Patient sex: F
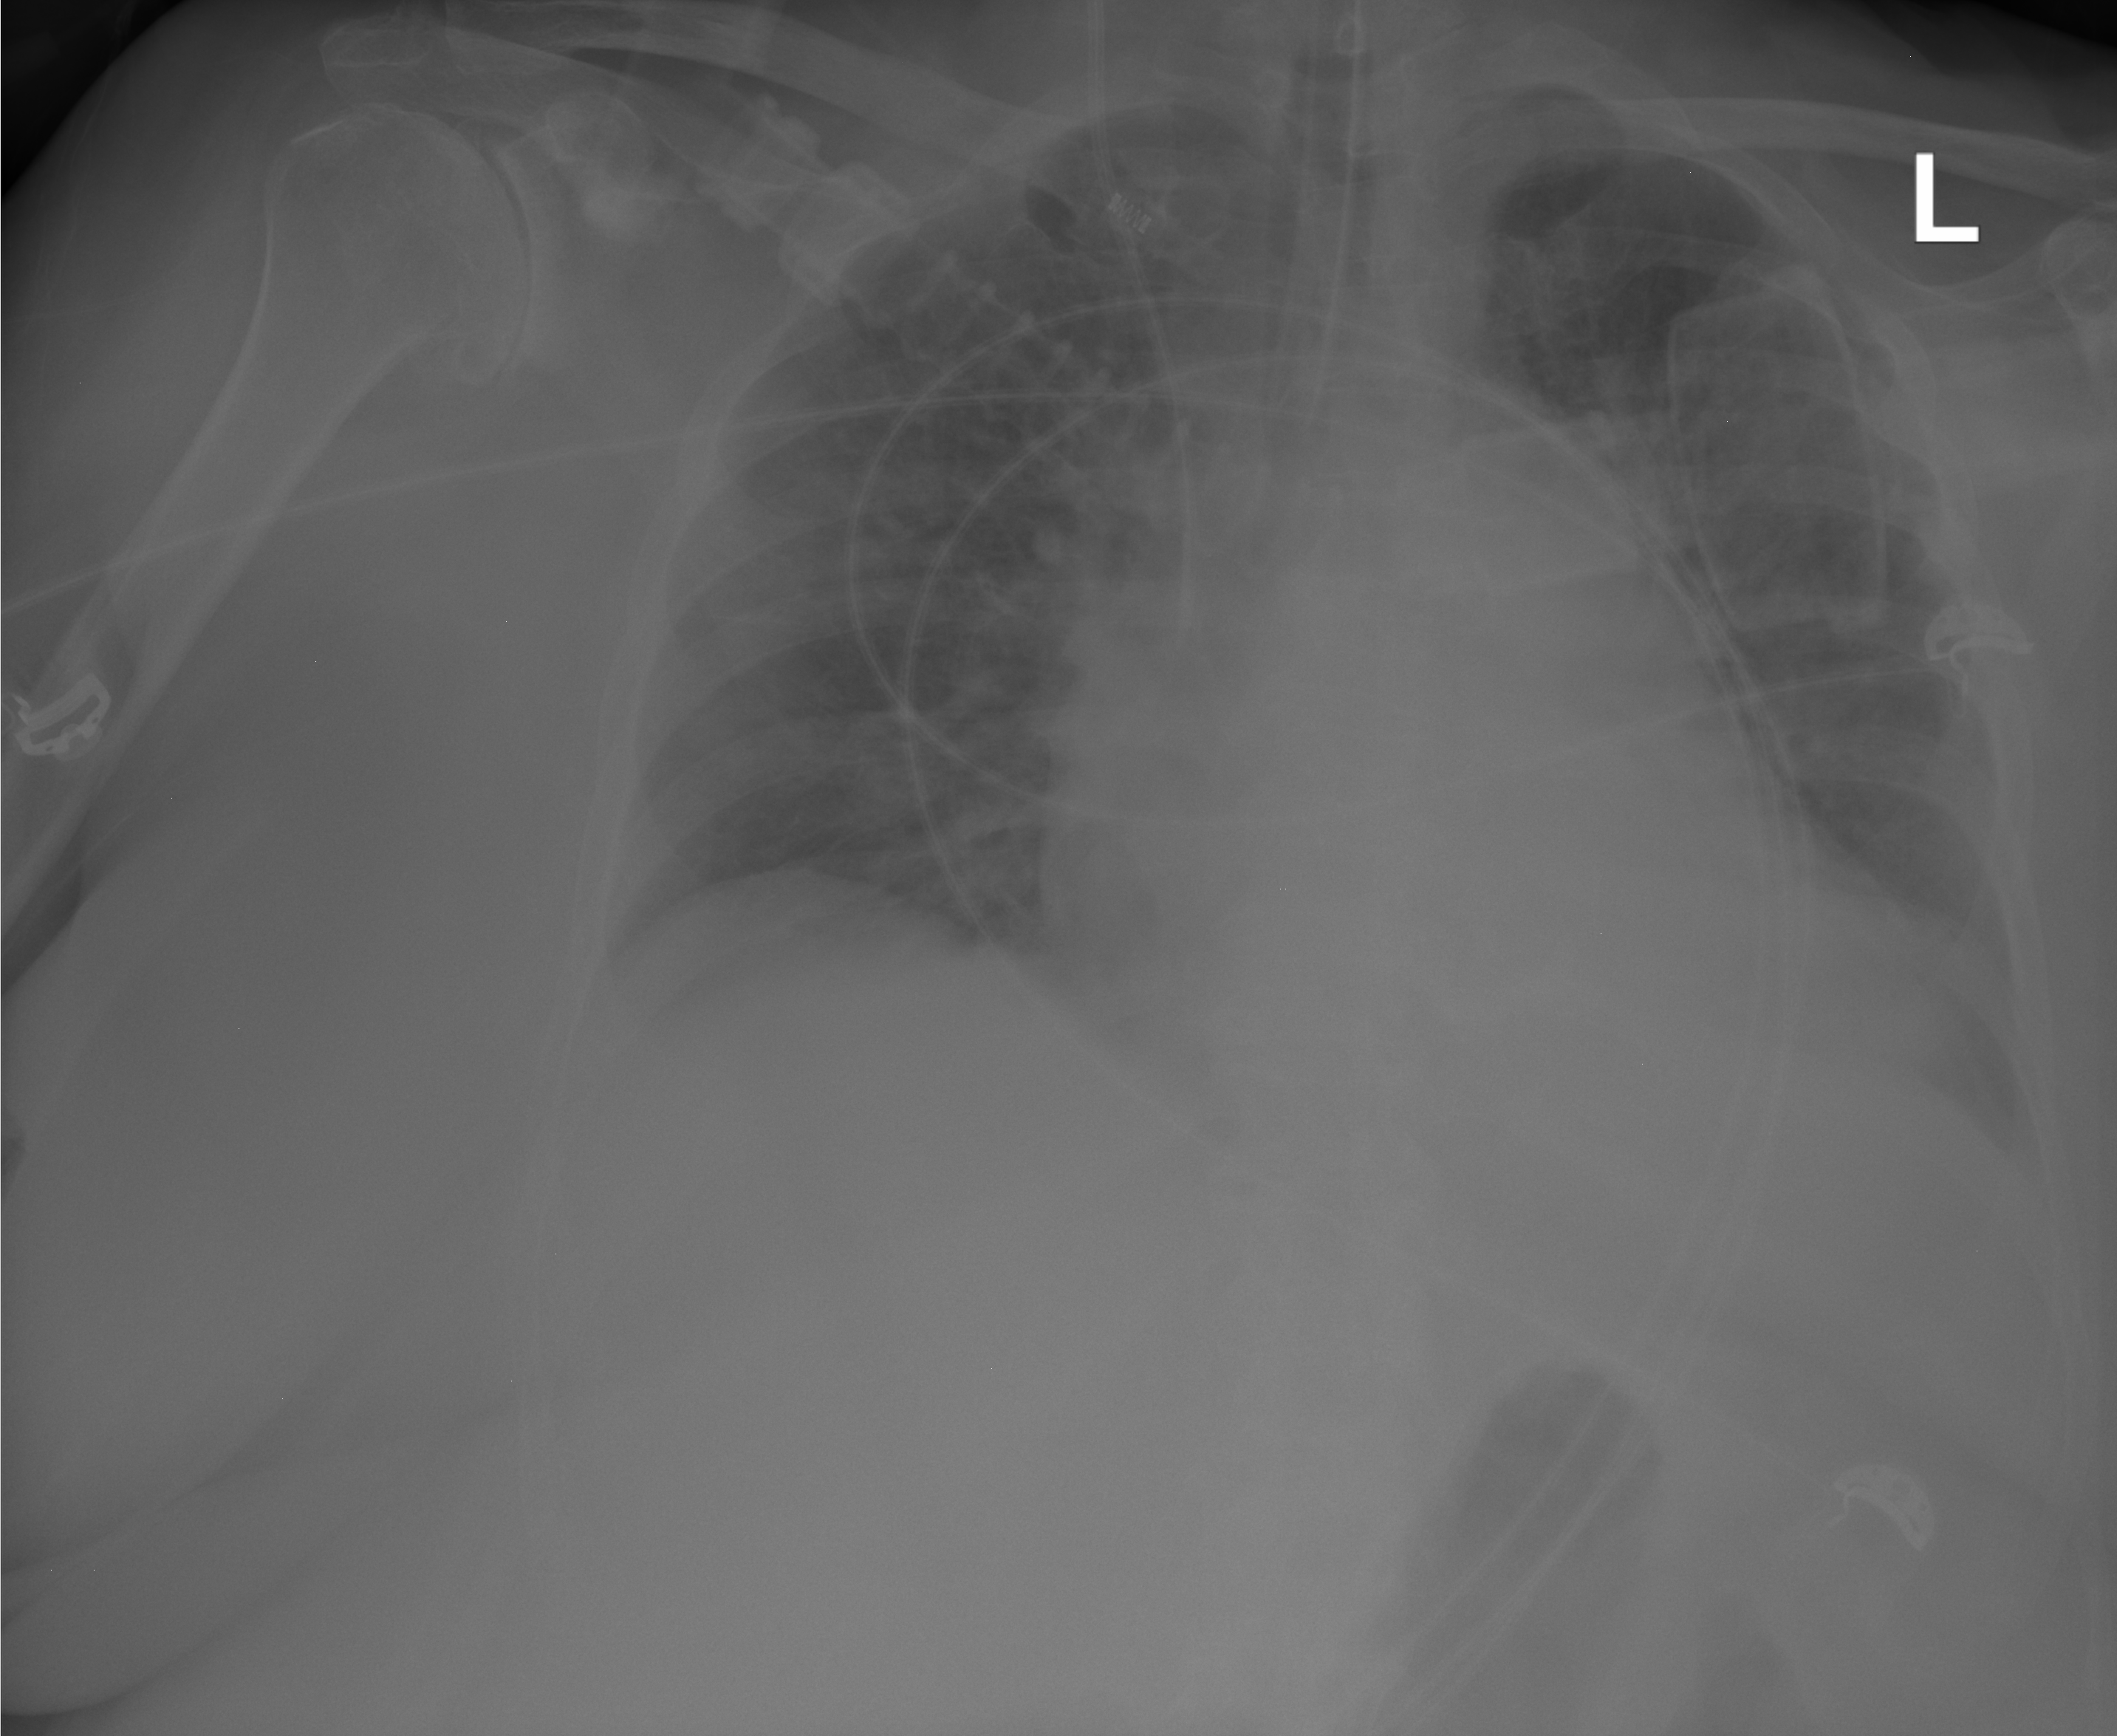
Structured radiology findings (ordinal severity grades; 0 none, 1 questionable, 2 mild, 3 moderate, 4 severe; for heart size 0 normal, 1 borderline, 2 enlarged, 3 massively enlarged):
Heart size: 1
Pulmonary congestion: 2
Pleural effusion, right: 0
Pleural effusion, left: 0
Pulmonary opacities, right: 0
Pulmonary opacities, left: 0
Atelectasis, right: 0
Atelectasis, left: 2